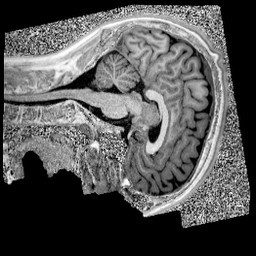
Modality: UNIT1
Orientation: sagittal
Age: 13
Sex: male
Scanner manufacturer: siemens
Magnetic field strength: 3 T
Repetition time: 4 s
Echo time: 0.00299 s